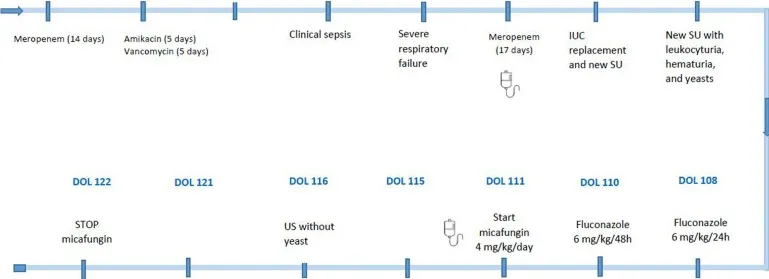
Sequence of events of the patient. BC, blood culture; CFU, colony-forming unit; DOL, day of life; IUC, indwelling urinary catheter; UC, urine culture; US, urine sediment; UTI, urinary tract infection.
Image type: chart (chart)